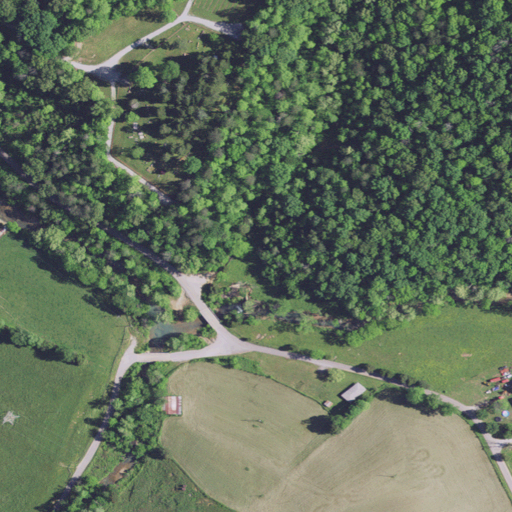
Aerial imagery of valley in Kentucky named Dry Hollow containing deciduous forest, pasture, open development, mixed forest, low intensity development, medium intensity development, and high intensity development